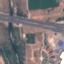
Label: Highway